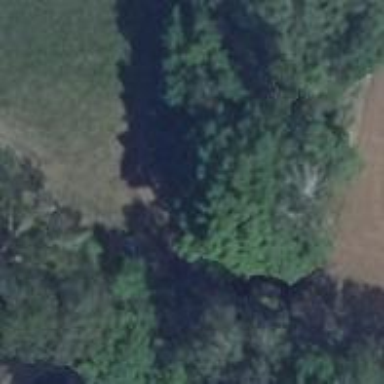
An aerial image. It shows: Row of deciduous broadleaved trees.